Question: I have a custom UITableViewCell created in IB.

All my cells will have this general layout. However,in some cells, the two white views will be classA and in other cells the two white views will be classB. (Both subclasses of UIView). I tried to assign the specific subclass of the two views using properties.
I set the two views as properties of the cell
'''
@property (nonatomic, retain) IBOutlet UIView *leftView;
@property (nonatomic, retain) IBOutlet UIView *rightView;
'''
And in my view controller where I make the table view, I tried creating an object of type subclassA and assigning it as leftView, so that leftView will be of type subclassA. In other cells, I would create an object of subclass B and set it to leftview, so that in those cells, left view would be of subclass b.
'''
//equationTextField is a subclass of UIView
EquationTextField *textField = [[EquationTextField alloc] initWithFrame:CGRectMake(0, 0, 100, 100)]; // arbitrary frame
cell.leftView = textField;
'''
This code doesn't work, however. Is there a better way to assign the specific class of my views?
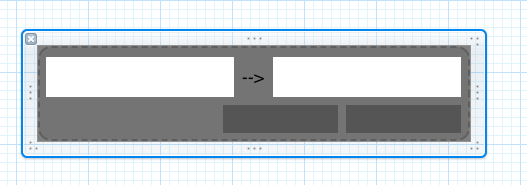
Answer: What you are doing is fine, but you may want to investigate having two different cell types (with your custom views already embedded) to improve performance - each could have a different reuse identifier which you would choose depending on the index path. Creating views every time in cellForRowAtIndexPath is never a good idea.
You could even derive both types from the same cell, just use the different reuse identifier and add in the correct subclasses only when first creating the cell.